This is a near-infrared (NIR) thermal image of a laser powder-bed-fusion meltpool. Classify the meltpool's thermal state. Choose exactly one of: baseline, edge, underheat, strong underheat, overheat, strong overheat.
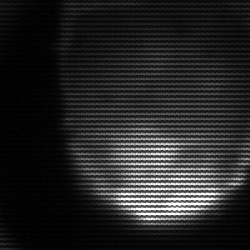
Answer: edge